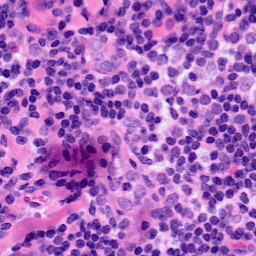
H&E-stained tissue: LymphNode